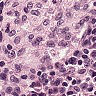
Metastatic tissue present: no